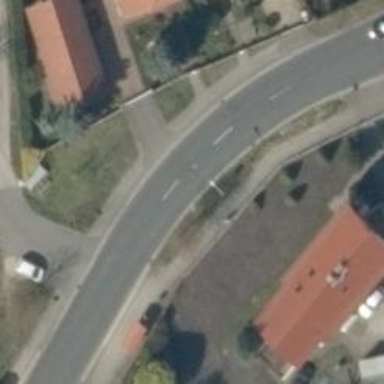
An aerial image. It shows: Tertiary road with asphalt surface and sidewalks on both sides.